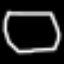
Label: octagon